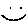
Label: smiley face